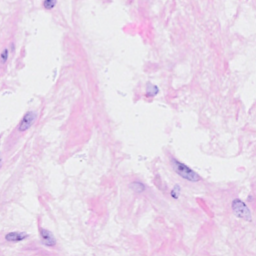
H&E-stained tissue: Breast